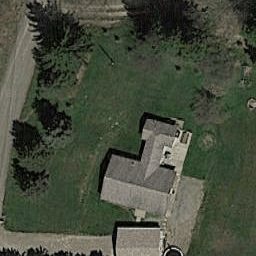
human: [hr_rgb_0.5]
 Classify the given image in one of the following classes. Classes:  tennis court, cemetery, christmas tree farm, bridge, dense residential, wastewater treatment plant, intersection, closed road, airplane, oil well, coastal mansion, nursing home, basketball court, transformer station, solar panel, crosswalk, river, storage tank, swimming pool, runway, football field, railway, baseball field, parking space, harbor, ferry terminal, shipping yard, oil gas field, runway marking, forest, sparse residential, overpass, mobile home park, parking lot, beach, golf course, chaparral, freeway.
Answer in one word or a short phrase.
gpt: sparse residential